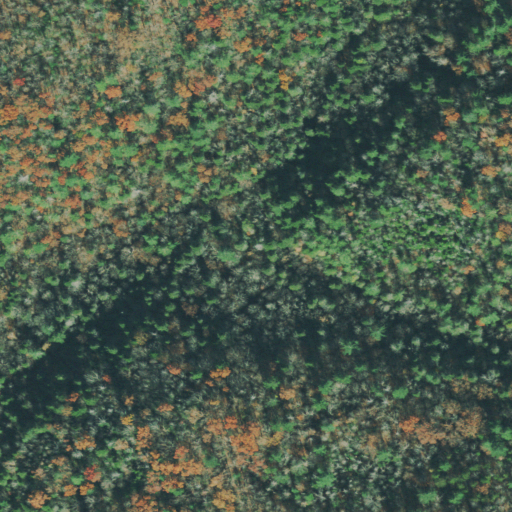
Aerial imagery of valley in Tennessee named Holloway Hollow containing only mixed forest